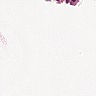
Metastatic tissue present: no